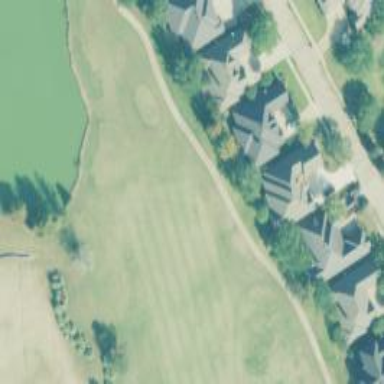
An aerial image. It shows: Footway that serves as golf path.